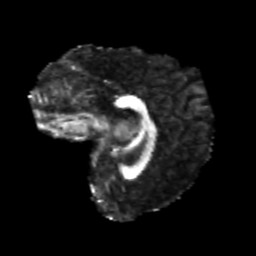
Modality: FA
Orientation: sagittal
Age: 26
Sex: female
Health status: healthy
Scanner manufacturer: philips
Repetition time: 7.388 s
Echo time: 0.08599 s